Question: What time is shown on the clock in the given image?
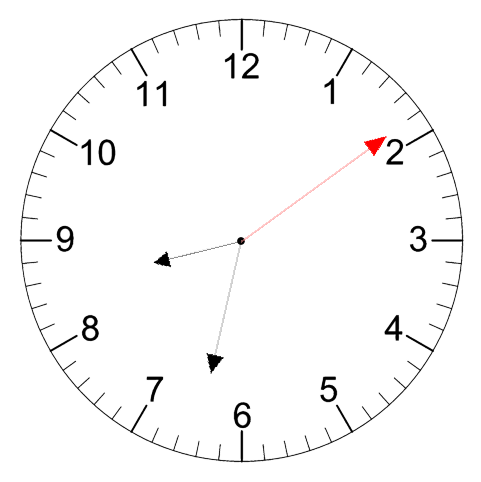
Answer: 08:32:09